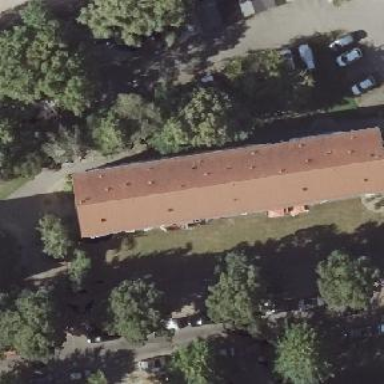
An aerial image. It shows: View of apartment building.